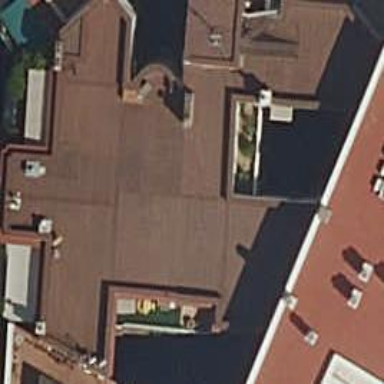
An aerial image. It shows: Part of building.